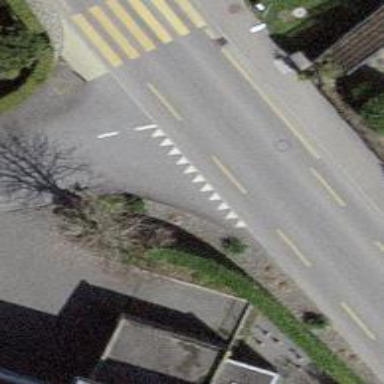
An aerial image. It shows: Road with "give way" sign.